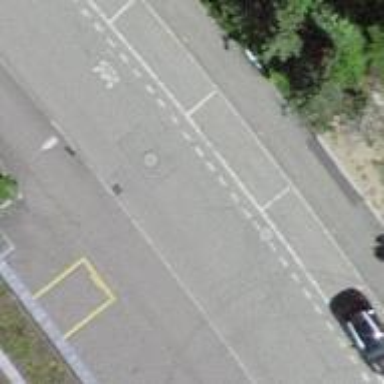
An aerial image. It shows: Residential road with asphalt surface. There are sidewalks on both sides and parallel parking lanes on the right side.